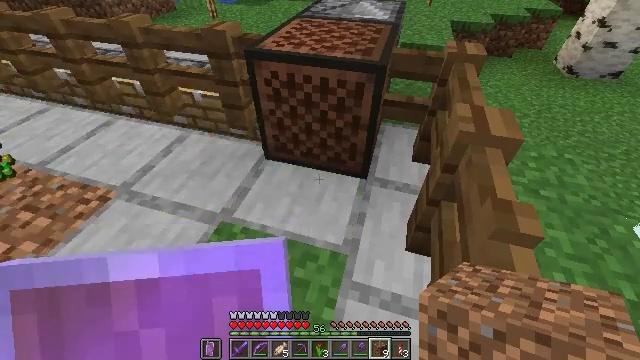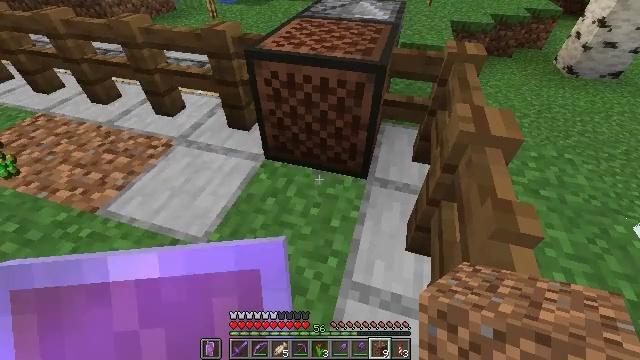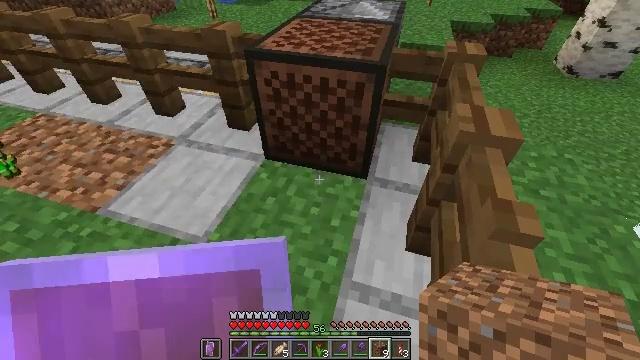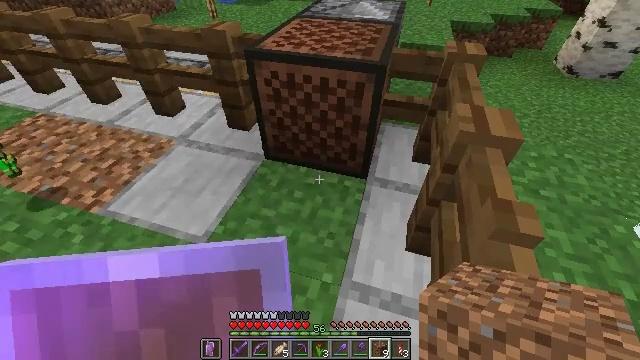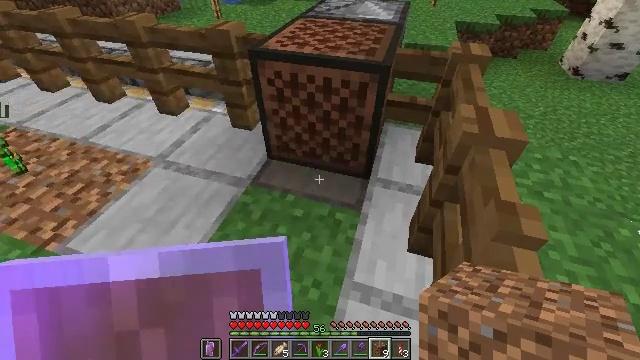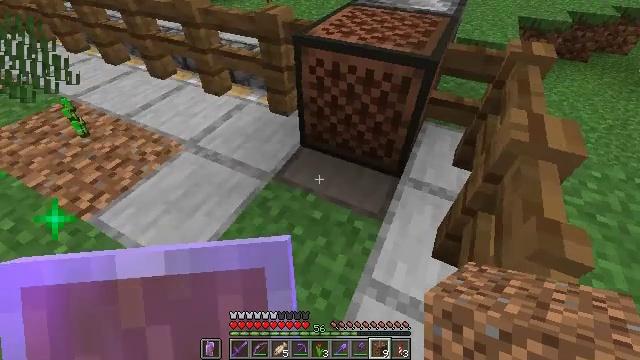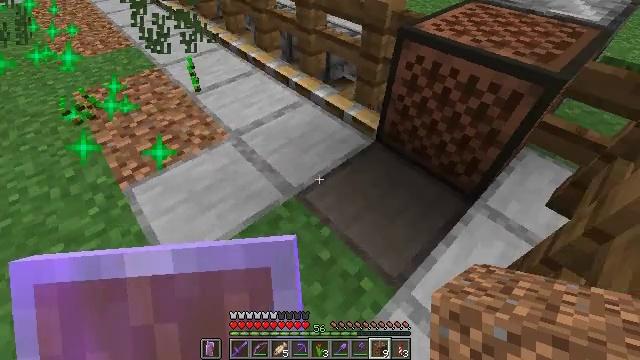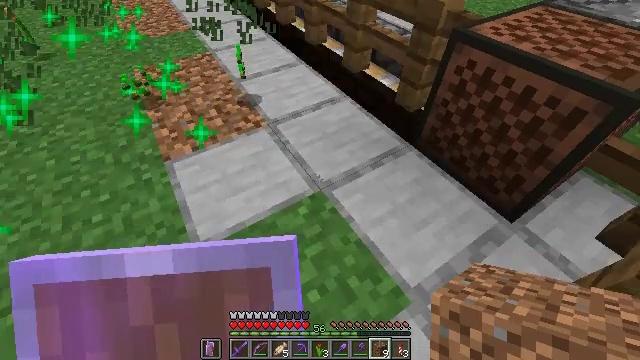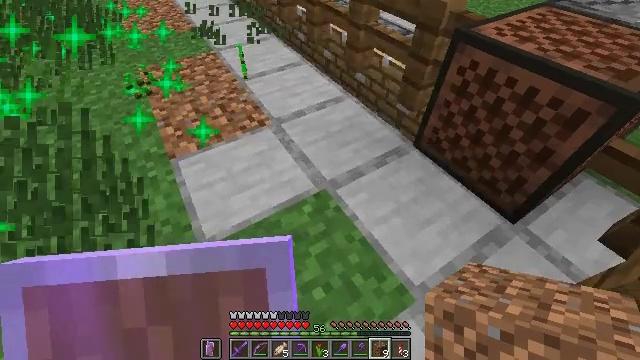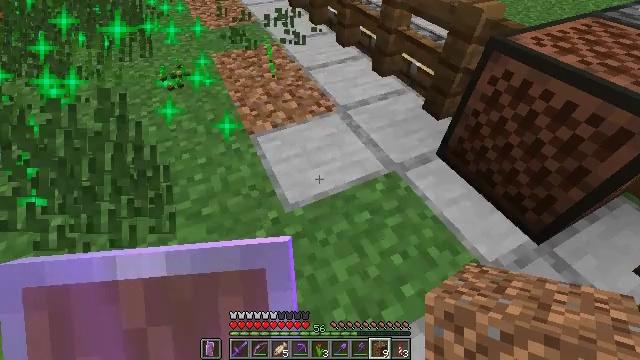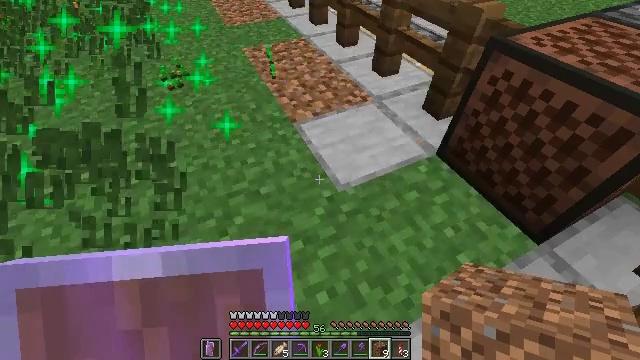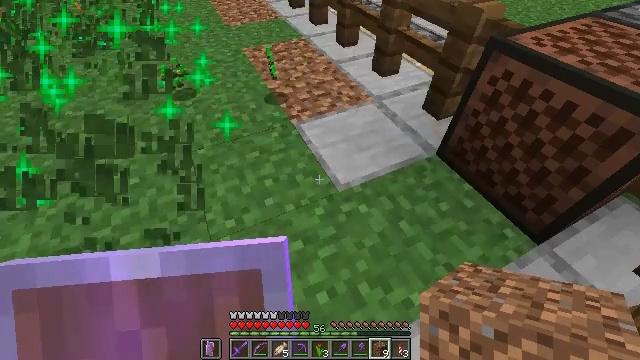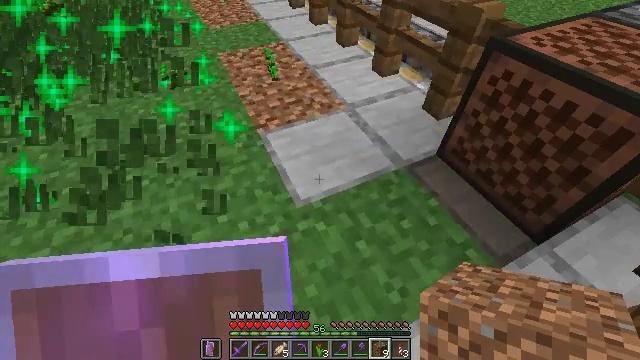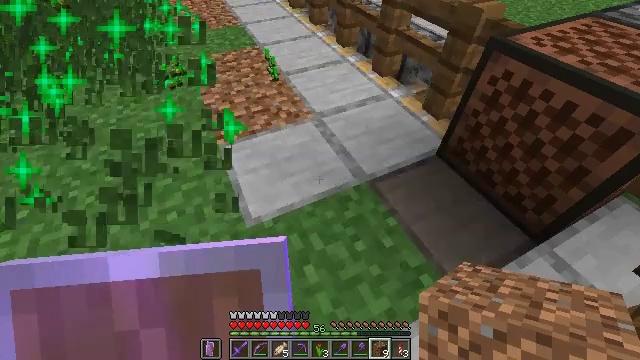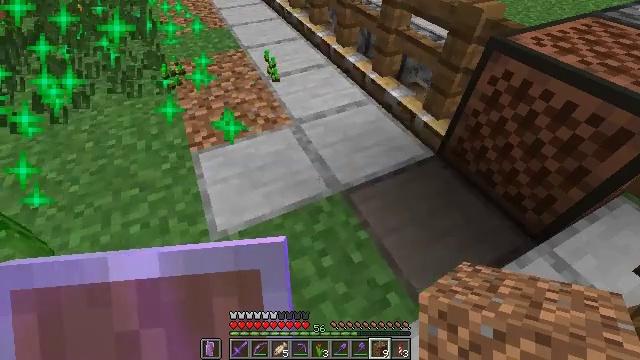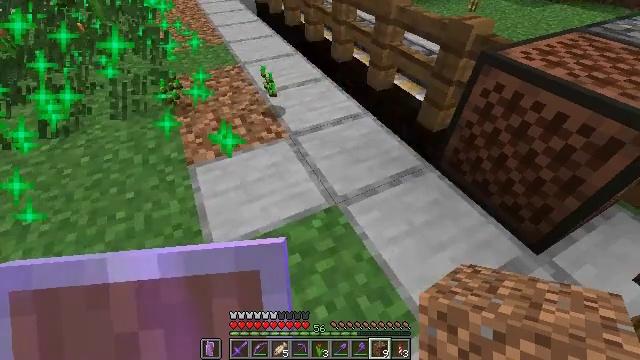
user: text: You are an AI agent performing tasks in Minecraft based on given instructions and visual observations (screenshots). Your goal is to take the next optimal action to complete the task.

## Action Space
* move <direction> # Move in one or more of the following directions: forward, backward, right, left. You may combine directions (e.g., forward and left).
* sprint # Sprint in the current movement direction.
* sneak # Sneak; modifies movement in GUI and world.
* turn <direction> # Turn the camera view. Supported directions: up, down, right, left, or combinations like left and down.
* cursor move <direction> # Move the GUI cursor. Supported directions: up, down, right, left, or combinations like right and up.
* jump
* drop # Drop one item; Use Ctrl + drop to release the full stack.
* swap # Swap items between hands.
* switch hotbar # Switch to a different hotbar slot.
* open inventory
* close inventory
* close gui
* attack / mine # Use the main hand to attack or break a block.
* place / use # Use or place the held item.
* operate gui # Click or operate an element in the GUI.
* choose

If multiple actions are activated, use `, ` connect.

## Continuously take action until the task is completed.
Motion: motion action
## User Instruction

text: Gather smooth stone from the ground.
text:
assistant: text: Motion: no_op
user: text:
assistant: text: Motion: no_op
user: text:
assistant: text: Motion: no_op
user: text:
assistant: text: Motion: no_op
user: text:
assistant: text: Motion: turn left and down
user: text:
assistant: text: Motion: turn left and down
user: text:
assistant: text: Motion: turn left
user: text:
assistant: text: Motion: no_op
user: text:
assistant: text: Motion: turn left
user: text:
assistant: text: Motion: no_op
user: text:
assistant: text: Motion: no_op
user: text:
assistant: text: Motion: no_op
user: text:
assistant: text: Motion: no_op
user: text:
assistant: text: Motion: no_op
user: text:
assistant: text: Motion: turn up
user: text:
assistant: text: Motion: turn left and up
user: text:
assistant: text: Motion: turn left and up
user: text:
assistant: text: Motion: turn left and up
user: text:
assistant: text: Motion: no_op
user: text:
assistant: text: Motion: no_op
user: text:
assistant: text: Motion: no_op
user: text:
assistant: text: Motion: turn left and up
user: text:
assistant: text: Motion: turn left and up
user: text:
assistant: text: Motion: turn left and up
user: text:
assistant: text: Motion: no_op
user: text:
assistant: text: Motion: no_op
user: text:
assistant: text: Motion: no_op
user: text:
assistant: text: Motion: no_op
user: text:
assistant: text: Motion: no_op
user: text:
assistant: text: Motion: no_op